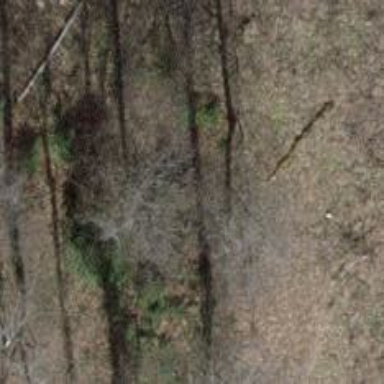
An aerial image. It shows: Sinkhole in natural setting.